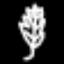
Label: leaf